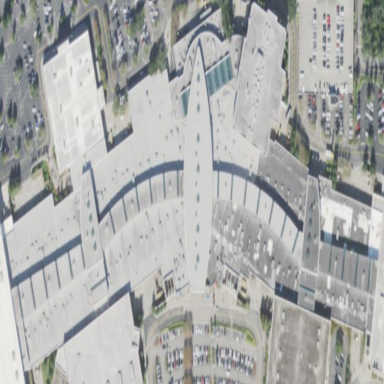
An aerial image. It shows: Mall building.